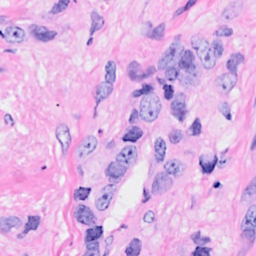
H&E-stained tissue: Breast